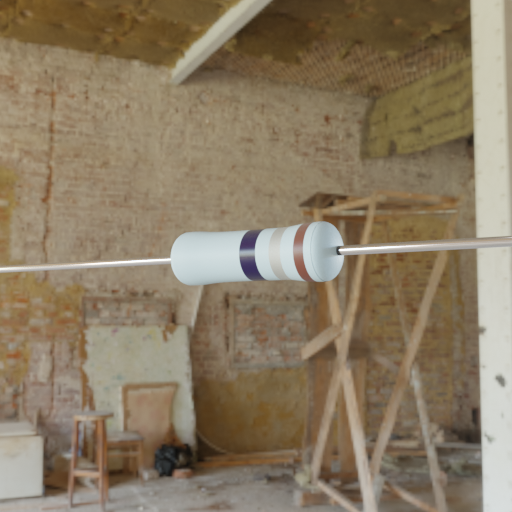
Resistor colour bands (in order): black, silver, brown